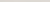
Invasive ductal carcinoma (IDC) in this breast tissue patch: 0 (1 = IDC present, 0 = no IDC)